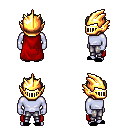
a pixel art fantasy rpg character, male body template, dark elf, purple skin, red cape, metal pants, white bedhead hairstyle, gold helm, black slippers, four views (front, back, left, right), 2x2 character sprite sheet, small pixel art, hard edges, no anti-aliasing